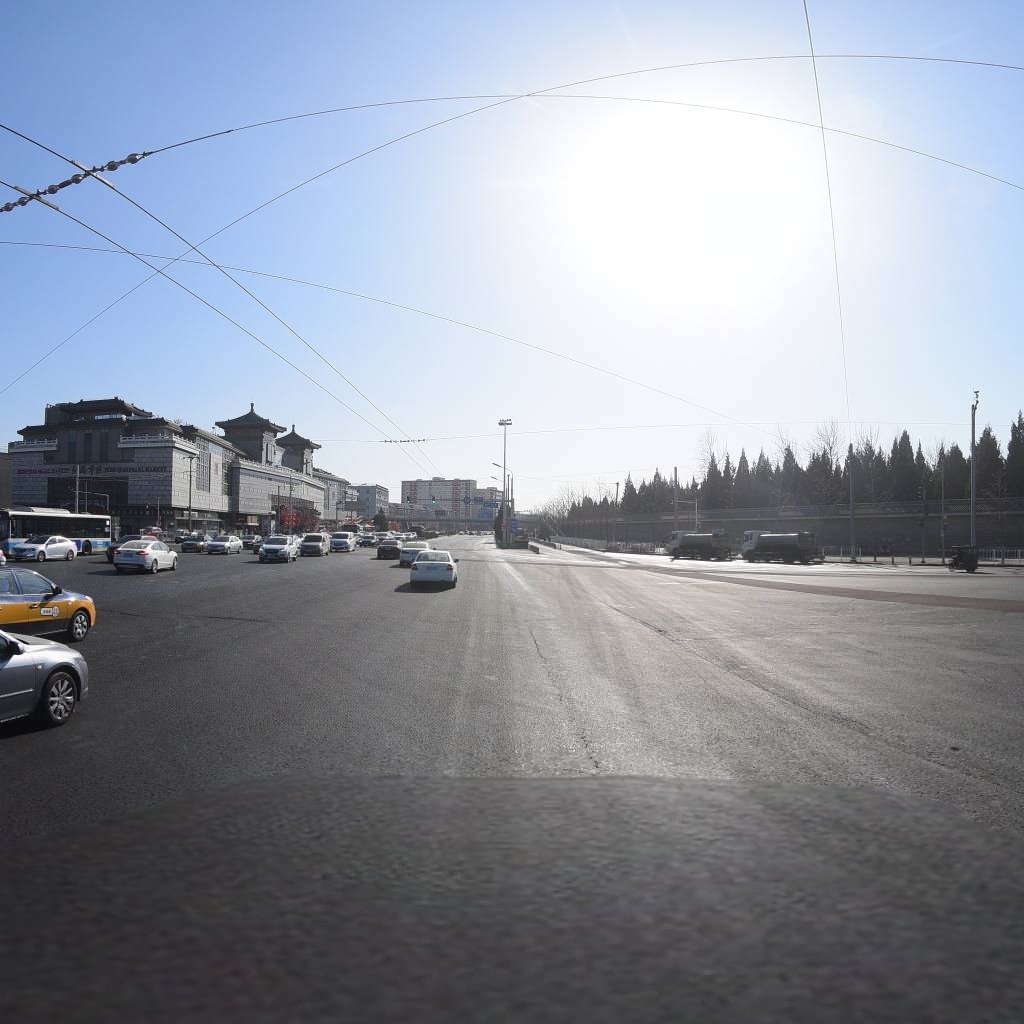
Region: Dongcheng
Road damage annotations: longitudinal crack, longitudinal crack, transverse crack